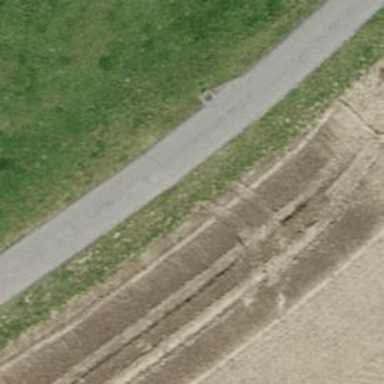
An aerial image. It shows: Unclassified road with asphalt surface.